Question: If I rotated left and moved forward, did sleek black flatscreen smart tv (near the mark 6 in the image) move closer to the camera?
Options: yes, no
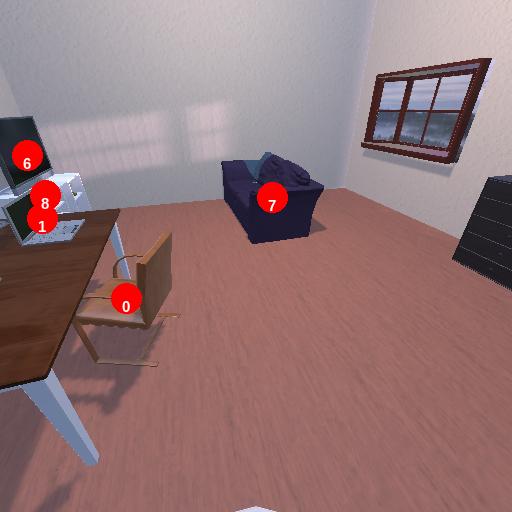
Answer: yes